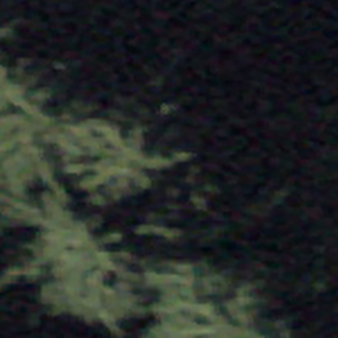
Label: other